Interaction volume radius: 10 \u00c5
Interaction volume height: 10 \u00c5
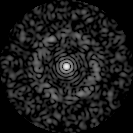
Disorder parameter: 0.8297